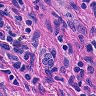
Metastatic tissue present: yes